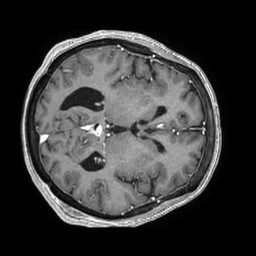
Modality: T1w
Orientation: axial
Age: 79
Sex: female
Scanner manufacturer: philips
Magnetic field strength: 1.5 T
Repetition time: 0.007552 s
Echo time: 0.003442 s